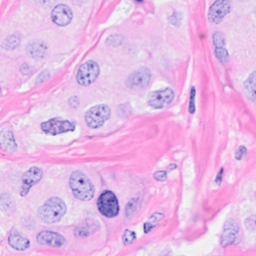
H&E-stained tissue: Breast